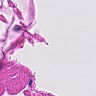
Metastatic tissue present: no